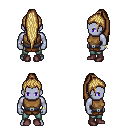
a pixel art fantasy rpg character, male body template, dark elf, purple skin, leather chest armor, teal pants, blonde extra-long topknot hairstyle, bracelets, maroon shoes, four views (front, back, left, right), 2x2 character sprite sheet, small pixel art, hard edges, no anti-aliasing